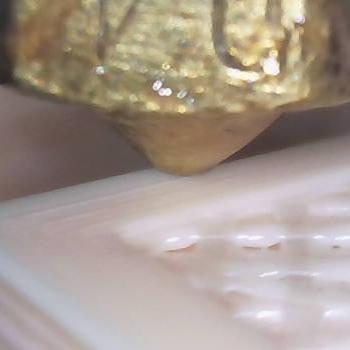
Flow rate: 118%